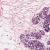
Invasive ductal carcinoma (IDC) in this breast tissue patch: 0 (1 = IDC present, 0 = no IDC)